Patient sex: F
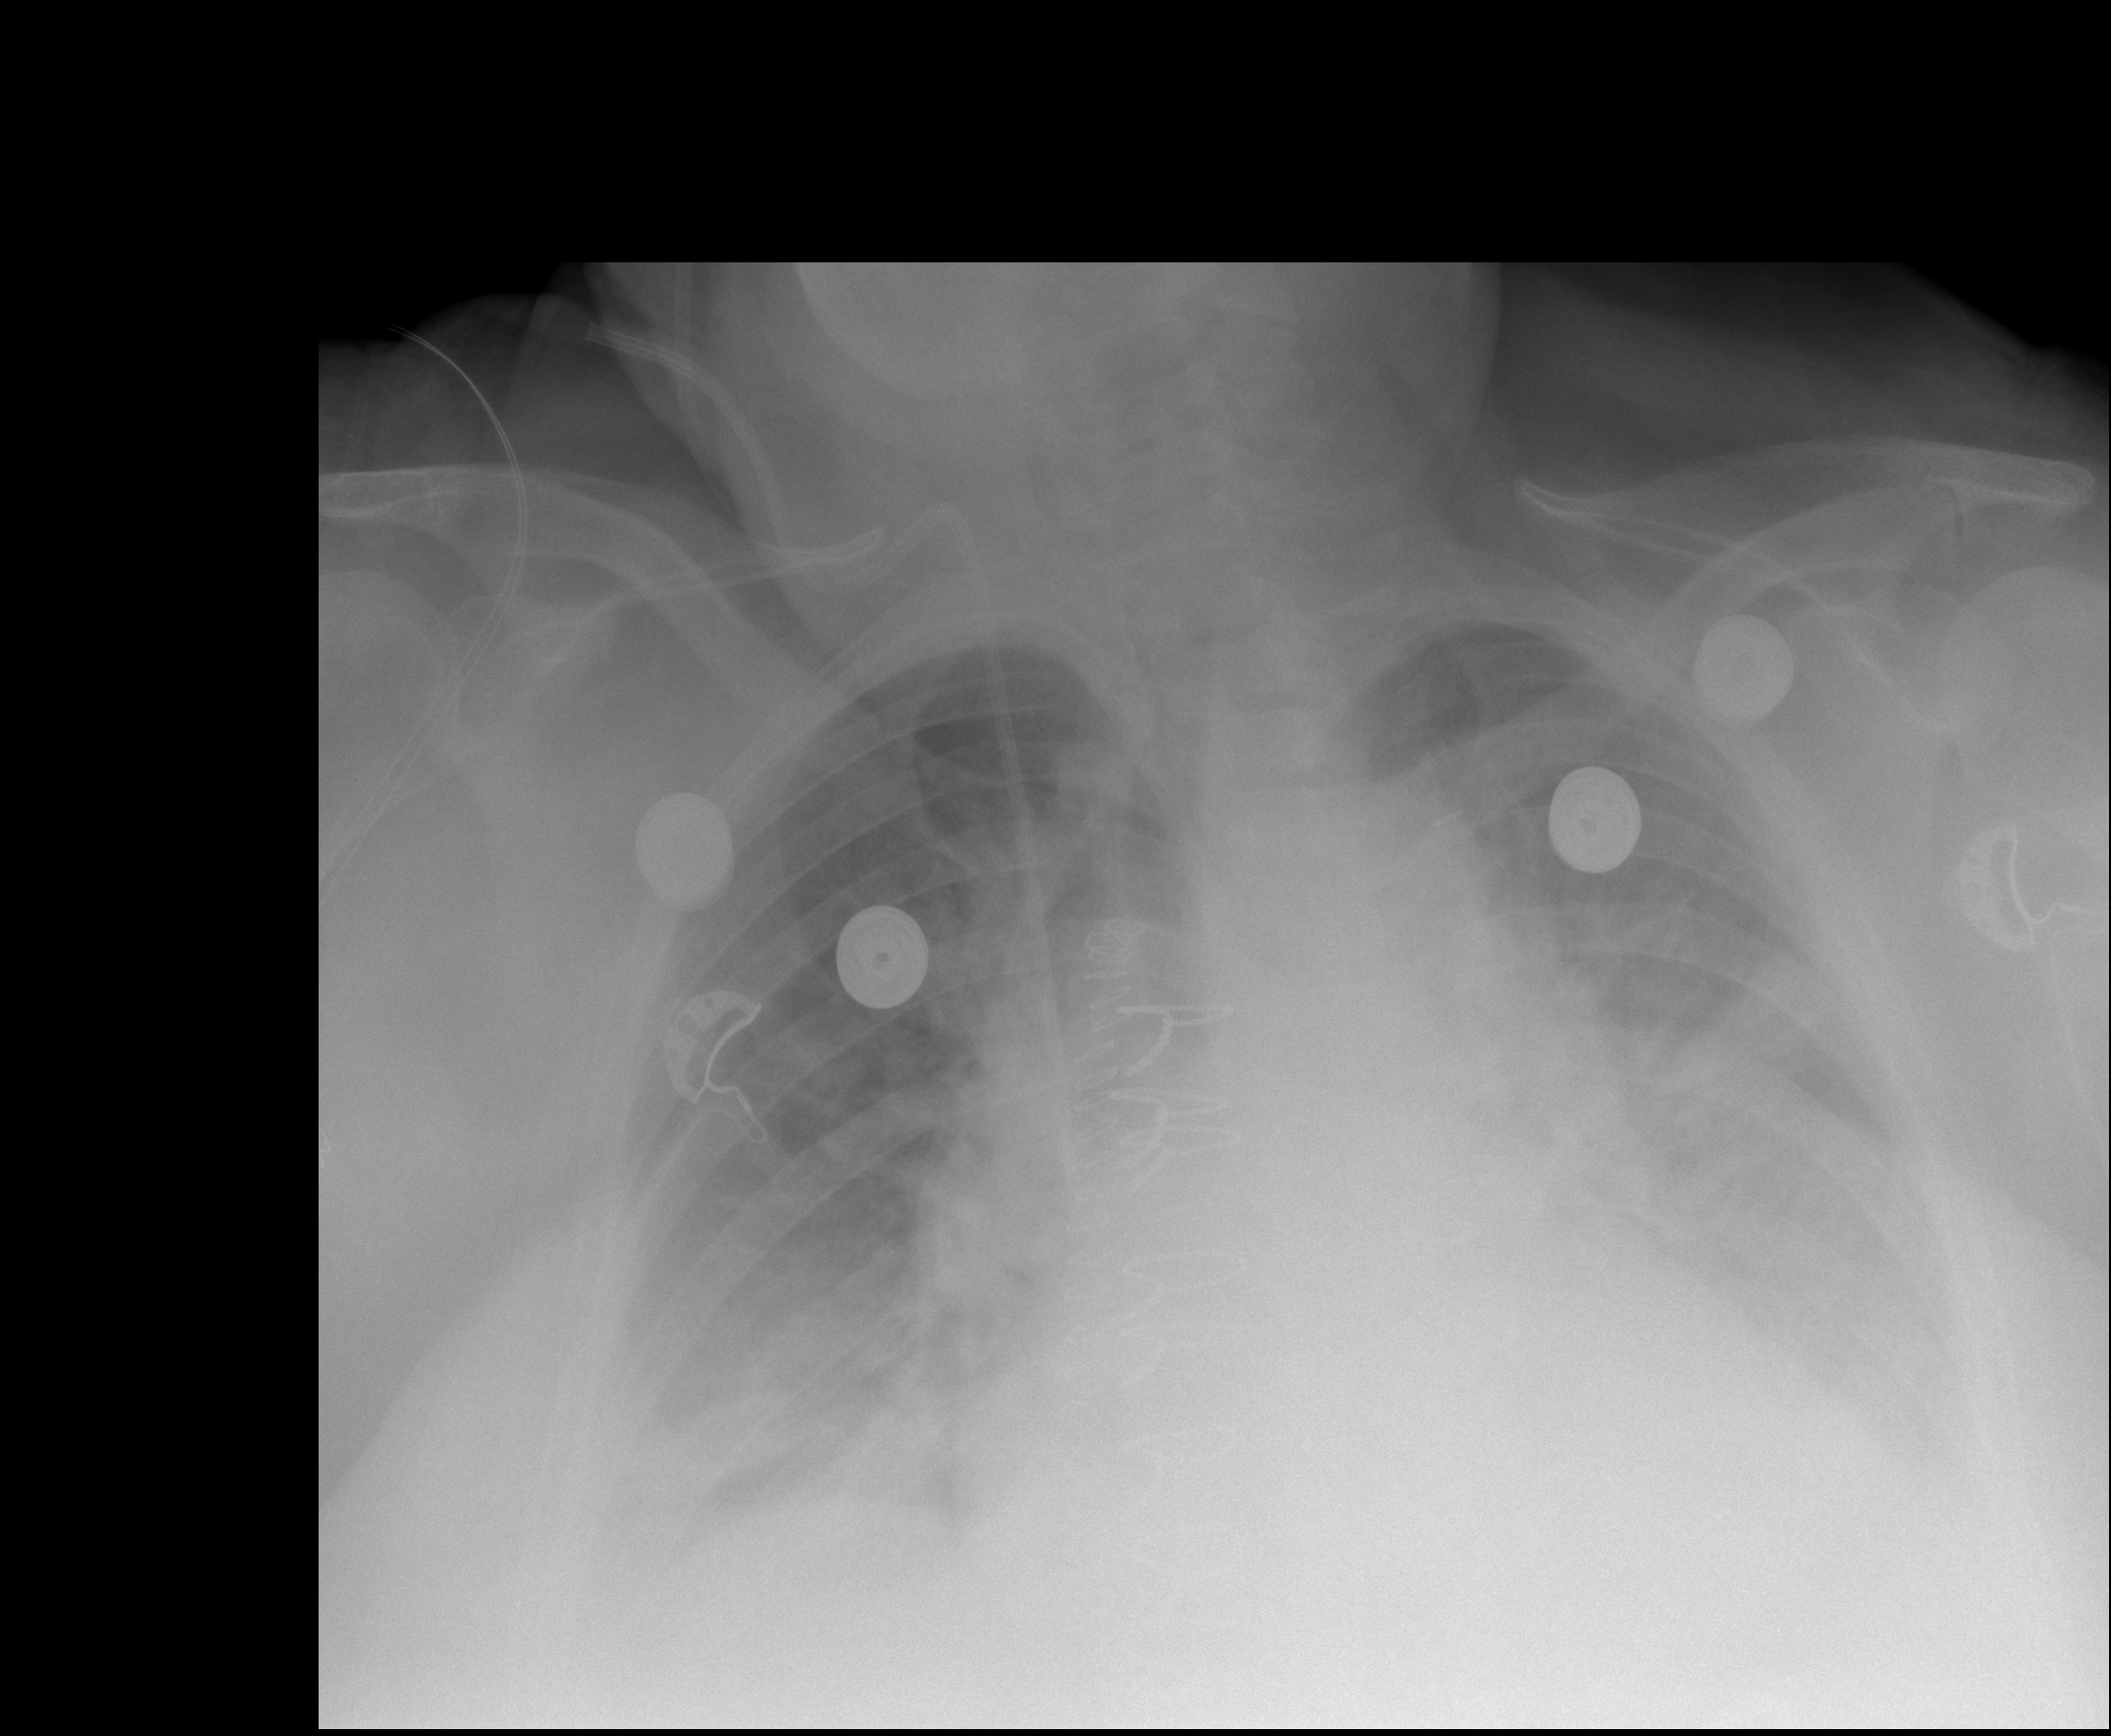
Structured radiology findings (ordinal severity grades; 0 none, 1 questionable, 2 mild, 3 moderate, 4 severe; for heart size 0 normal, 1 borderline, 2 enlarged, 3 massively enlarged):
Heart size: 2
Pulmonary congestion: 2
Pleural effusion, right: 2
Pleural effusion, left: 3
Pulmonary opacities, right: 2
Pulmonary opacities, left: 2
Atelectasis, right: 2
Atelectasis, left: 2